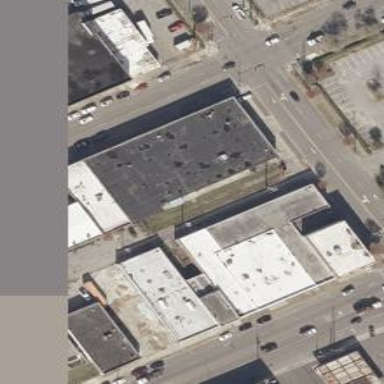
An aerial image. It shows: Commercial building.